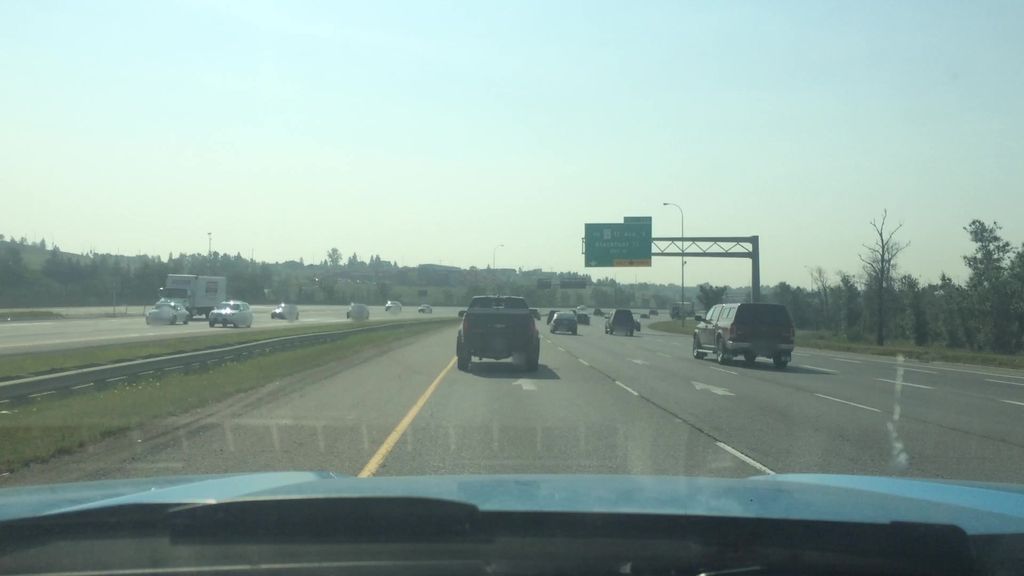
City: calgary